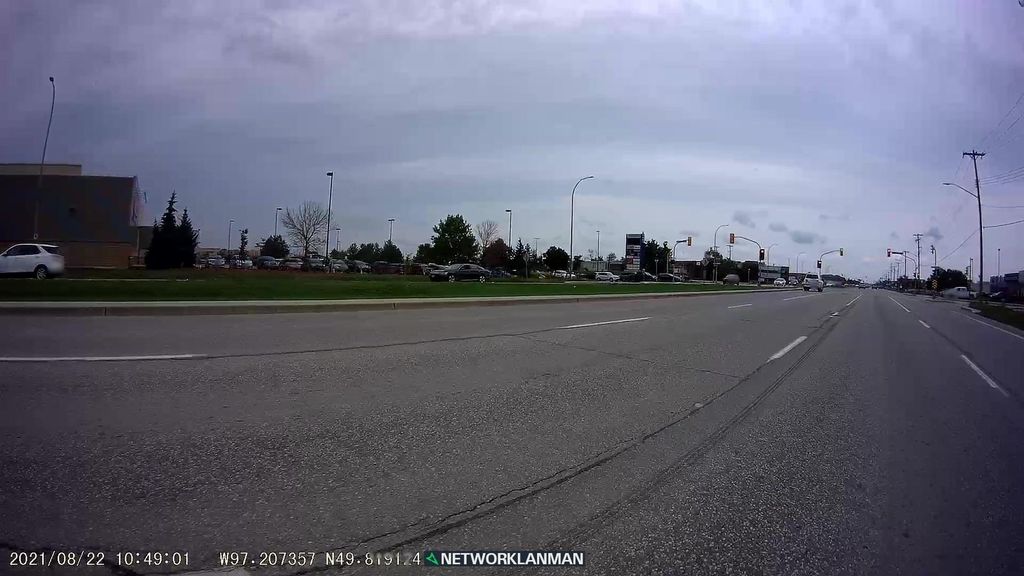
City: winnipeg